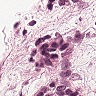
Metastatic tissue present: yes